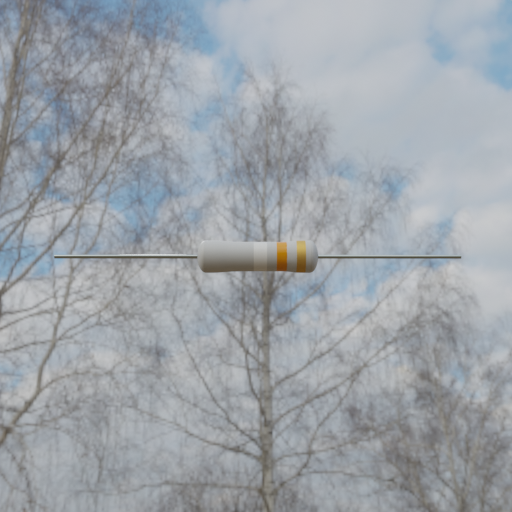
Resistor colour bands (in order): white, orange, gold